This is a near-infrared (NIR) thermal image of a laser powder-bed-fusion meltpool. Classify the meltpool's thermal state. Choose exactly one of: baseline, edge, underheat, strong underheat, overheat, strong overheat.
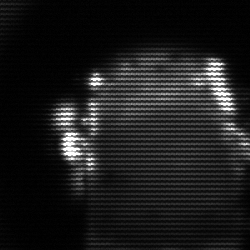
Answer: baseline